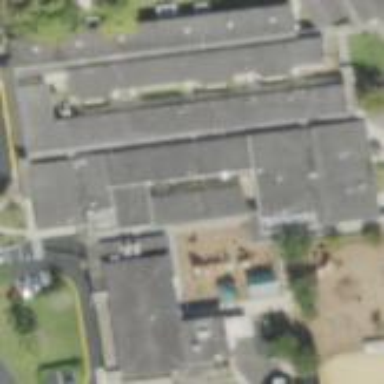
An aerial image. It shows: School building.